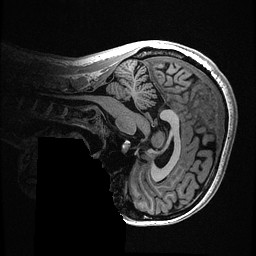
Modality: T1w
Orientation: sagittal
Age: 30
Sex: female
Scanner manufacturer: ge
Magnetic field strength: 3 T
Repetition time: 0.006952 s
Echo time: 0.00292 s